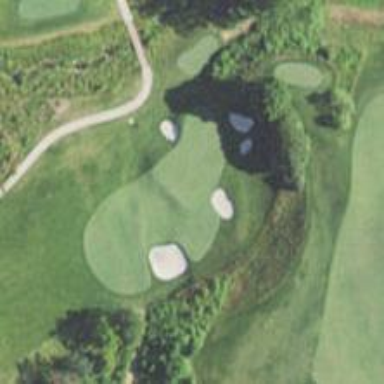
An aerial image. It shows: Grassy area designated as golf fairway.